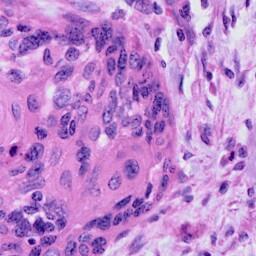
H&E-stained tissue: Cervix